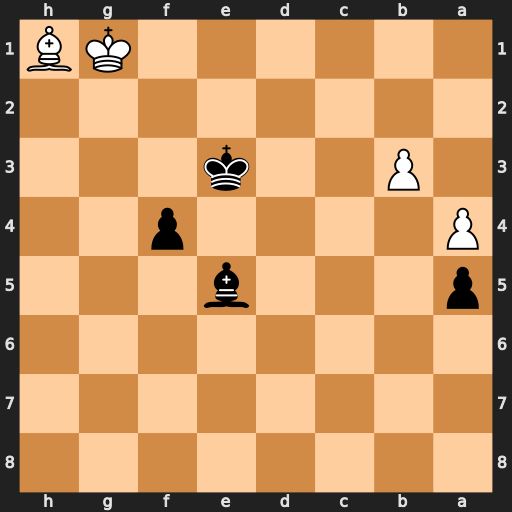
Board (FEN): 8/8/8/p3b3/P4p2/1P2k3/8/6KB
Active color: b
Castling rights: -
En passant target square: -
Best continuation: f3 Bg2 fxg2